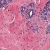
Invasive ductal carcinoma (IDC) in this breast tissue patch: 0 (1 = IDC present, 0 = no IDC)